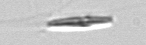
Label: pennate